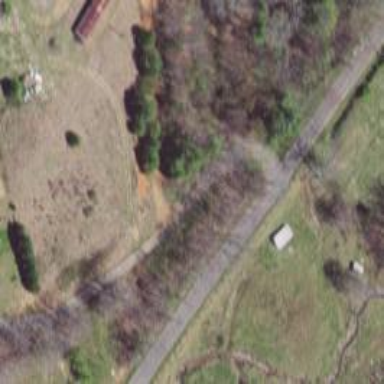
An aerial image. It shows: Driveway leading to service road.